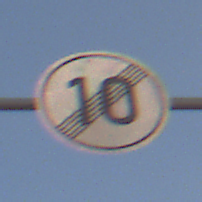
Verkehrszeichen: EndeGeschwindigkeit10
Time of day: SunriseSunset
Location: Outdoor (Nature)
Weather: PartlyCloudy
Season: NotSpecified
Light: Natural